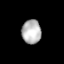
Tissue: lung
Cell type: T cells
Senescence score: 0.1645
Nuclear area (px): 453
Mean DAPI intensity: 182.996